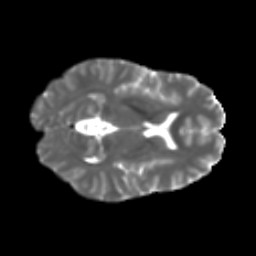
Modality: T2w
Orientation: axial
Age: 37
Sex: female
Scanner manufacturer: ge
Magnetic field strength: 3 T
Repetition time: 7.8 s
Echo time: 0.0606 s